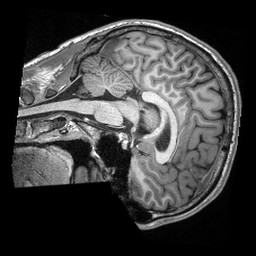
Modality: T1w
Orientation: sagittal
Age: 22
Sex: male
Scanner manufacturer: siemens
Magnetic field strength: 3 T
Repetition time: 2.3 s
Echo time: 0.00308 s